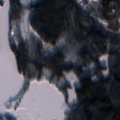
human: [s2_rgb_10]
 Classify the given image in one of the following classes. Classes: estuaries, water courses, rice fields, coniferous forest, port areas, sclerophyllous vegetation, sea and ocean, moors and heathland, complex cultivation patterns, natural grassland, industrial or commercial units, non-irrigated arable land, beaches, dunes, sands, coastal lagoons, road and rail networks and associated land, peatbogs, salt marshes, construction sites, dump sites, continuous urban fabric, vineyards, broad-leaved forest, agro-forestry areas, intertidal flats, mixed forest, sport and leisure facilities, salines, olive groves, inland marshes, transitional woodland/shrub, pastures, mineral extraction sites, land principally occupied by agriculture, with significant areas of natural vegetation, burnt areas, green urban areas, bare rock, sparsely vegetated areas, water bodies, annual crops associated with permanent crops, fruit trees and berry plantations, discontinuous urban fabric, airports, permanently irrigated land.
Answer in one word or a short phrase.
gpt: coniferous forest, transitional woodland/shrub, water bodies